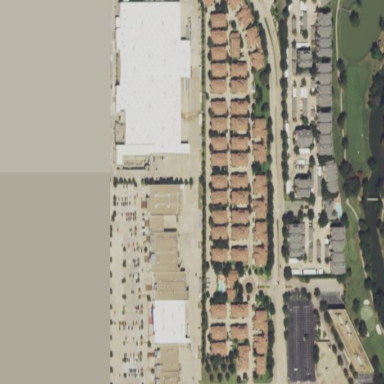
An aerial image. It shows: Retail area.